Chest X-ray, AP view. Patient: 73 years old, sex F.
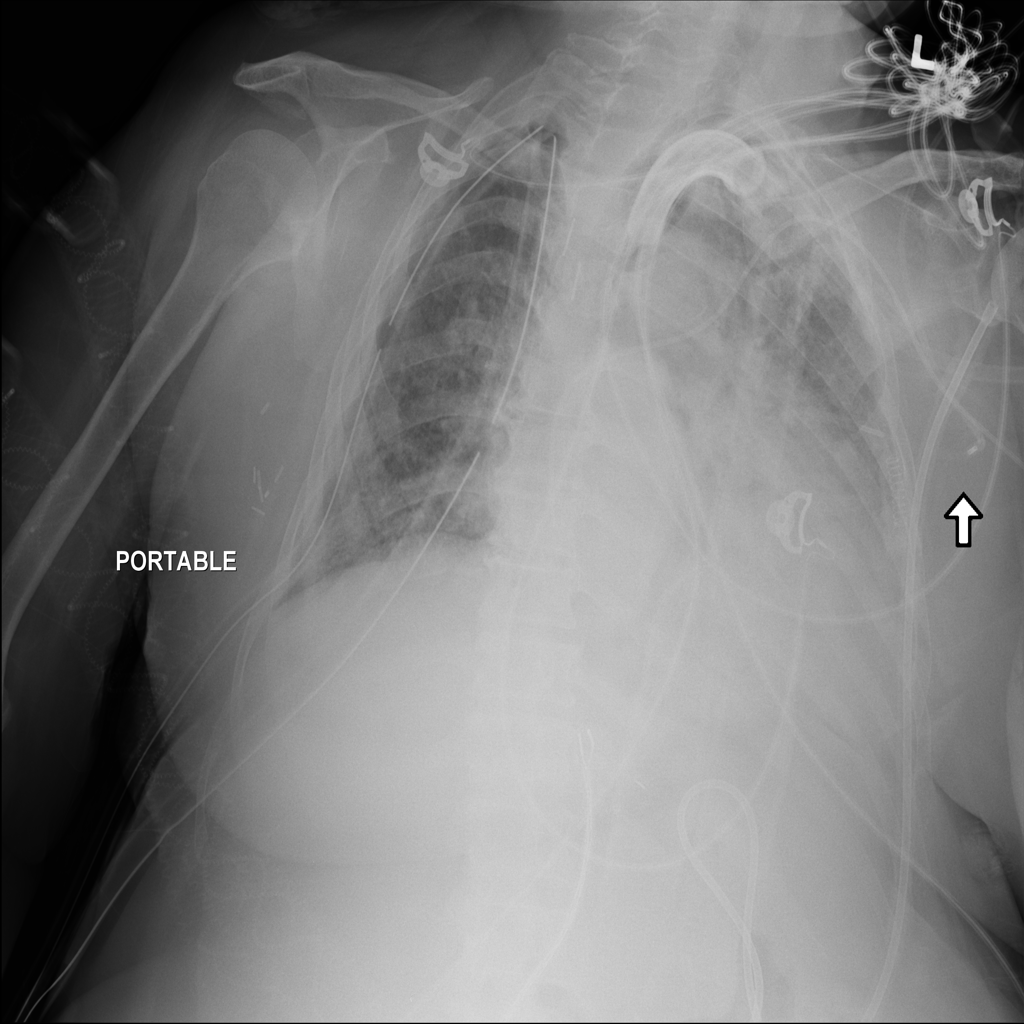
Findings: No Finding